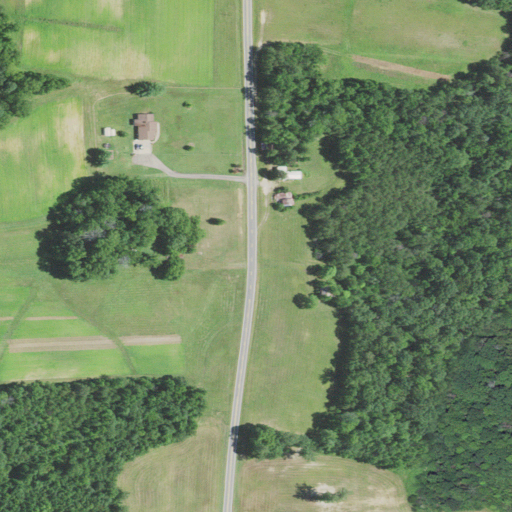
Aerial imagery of ridge(s) in North Carolina named Corbett Ridge containing pasture, mixed forest, deciduous forest, cultivated crops, grassland, low intensity development, open development, and evergreen forest